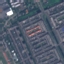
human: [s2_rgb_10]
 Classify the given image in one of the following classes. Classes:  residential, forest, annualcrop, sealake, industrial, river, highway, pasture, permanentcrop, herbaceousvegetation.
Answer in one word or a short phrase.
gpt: Residential